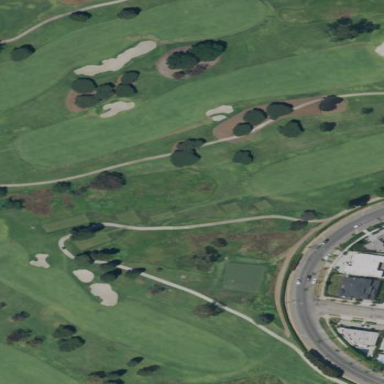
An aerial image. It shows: Scenic golf fairway.